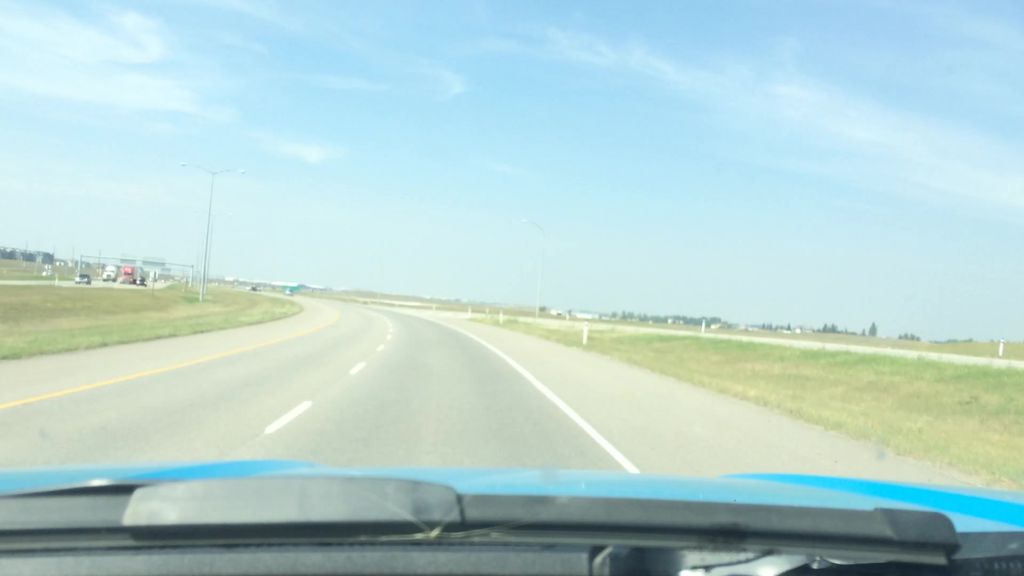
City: calgary